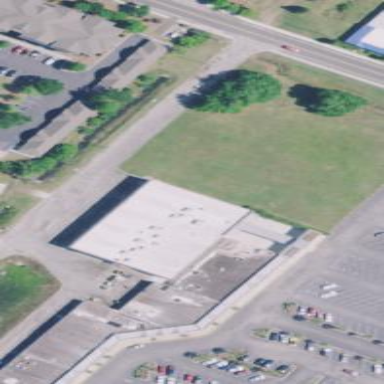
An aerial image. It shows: Cinema building.